Aerial crown-view tile of a tropical tree (Barro Colorado Island, Panama), acquired 20250715:
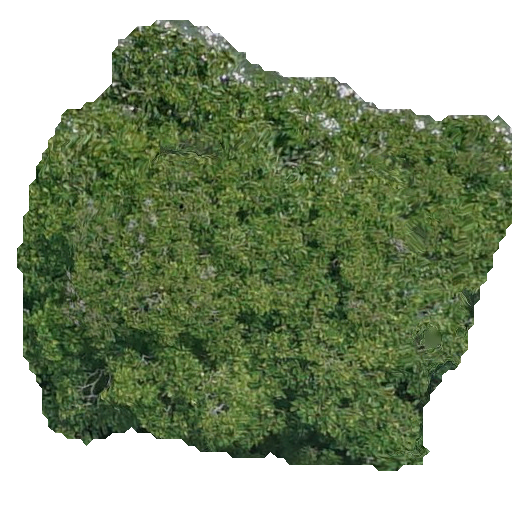
Species: Dipteryx oleifera
GBIF accepted scientific name: Dipteryx oleifera
Crown area: 244.951 m²